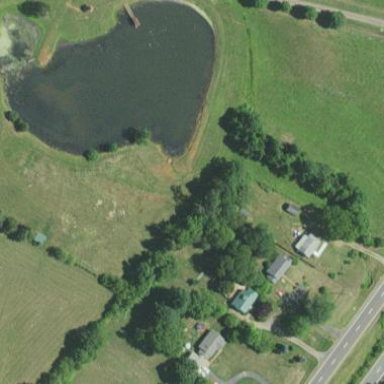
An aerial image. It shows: Serene pond surrounded by nature.